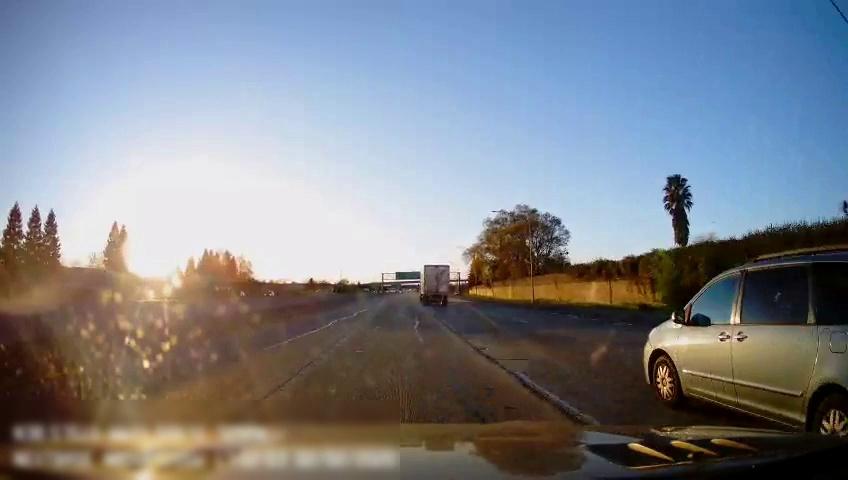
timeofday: Day
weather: Sunny
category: Drivable Space
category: Vehicles | SUV
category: Vehicles | Truck
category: Vehicles | SUV
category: Lanes | Alternate Lane
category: Lanes | Current Lane
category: Lanes | Current Lane
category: Lanes | Alternate Lane
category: Lanes | Alternate Lane
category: Traffic | Signs